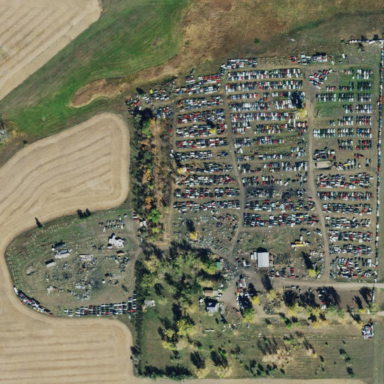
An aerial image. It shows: Industrial area designated as auto wrecker yard.